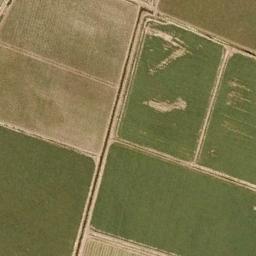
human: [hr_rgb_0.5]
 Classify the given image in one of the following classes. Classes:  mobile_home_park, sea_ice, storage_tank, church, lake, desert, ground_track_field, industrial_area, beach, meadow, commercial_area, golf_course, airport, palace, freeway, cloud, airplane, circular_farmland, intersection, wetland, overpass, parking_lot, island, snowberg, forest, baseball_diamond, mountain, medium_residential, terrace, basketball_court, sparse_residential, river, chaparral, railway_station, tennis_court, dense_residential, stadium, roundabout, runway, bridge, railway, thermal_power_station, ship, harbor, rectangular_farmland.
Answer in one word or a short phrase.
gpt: rectangular_farmland